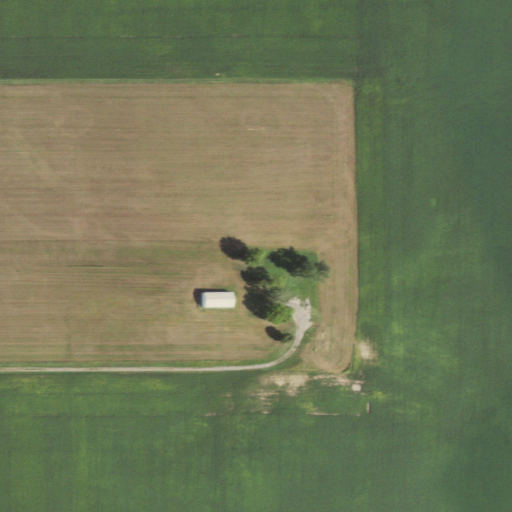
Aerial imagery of mountain in Illinois named Blue Mound containing cultivated crops, open development, and low intensity development